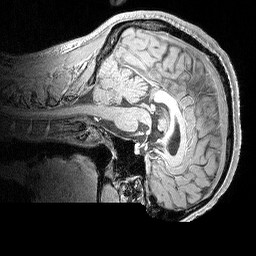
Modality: MP2RAGE
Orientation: sagittal
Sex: male
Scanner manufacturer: siemens
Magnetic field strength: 3 T
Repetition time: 5 s
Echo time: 0.00292 s